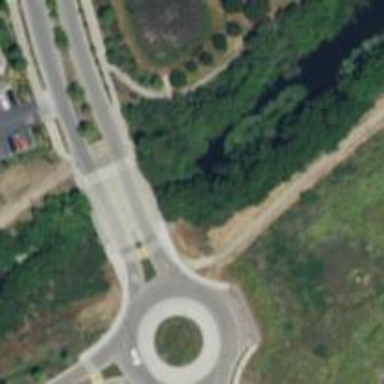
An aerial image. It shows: Marked footway crossing with island.